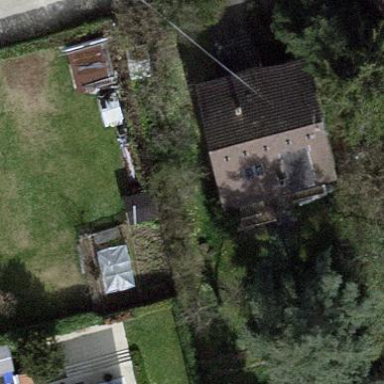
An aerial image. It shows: Garden enclosed by fence.